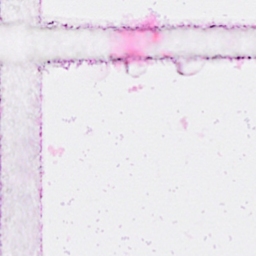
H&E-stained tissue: Breast